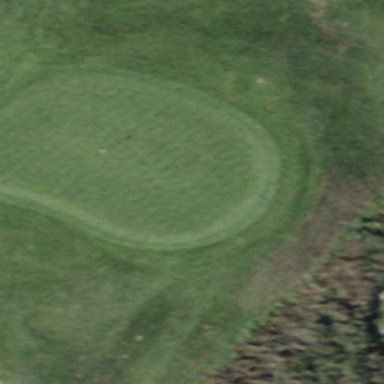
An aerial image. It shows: Golf green.